Interaction volume radius: 5 \u00c5
Interaction volume height: 30 \u00c5
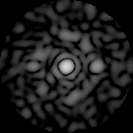
Disorder parameter: 0.852